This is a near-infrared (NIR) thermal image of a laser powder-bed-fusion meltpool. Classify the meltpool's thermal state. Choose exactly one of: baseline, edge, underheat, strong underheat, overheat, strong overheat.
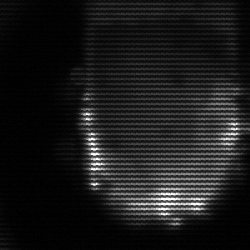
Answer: baseline